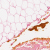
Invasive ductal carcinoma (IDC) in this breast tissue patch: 0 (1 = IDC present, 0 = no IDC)